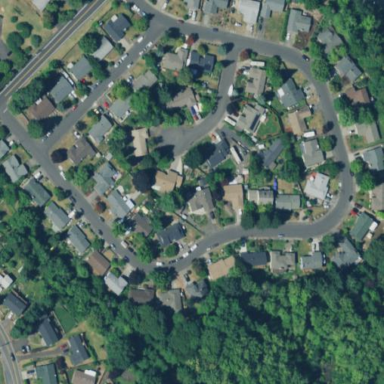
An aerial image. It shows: Residential area in rural setting.